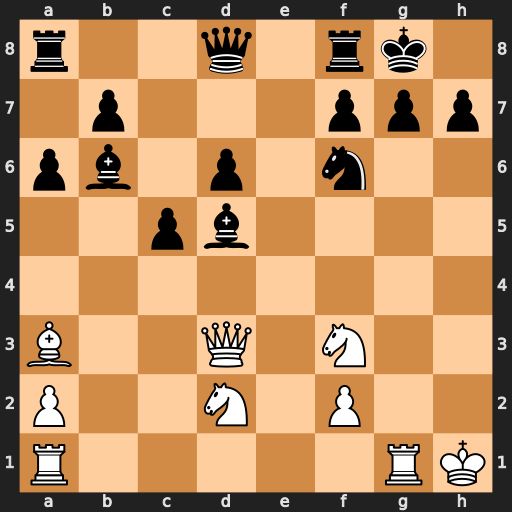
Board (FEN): r2q1rk1/1p3ppp/pb1p1n2/2pb4/8/B2Q1N2/P2N1P2/R5RK
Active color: w
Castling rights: -
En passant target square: -
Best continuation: Rxg7+ Kxg7 Rg1+ Kh8 Bb2 Rg8 Qxd5 Rxg1+ Nxg1